Question: I'm trying to display map markers from a API to my MKMapView. I'm coding inside Xamarin Studio for iOS. I'm calling the function 'getAllMarkers();' that I've created.
Which looks like this:
'''
private void getAllMarkers()
{
var client = new RestClient("http://example.com/");
var request = new RestRequest(String.Format(""));
client.ExecuteAsync (request, response => {
JsonValue data = JsonValue.Parse(response.Content);
for (var i = 0; i < data.Count; i++){
var store = new BasicMapAnnotation (new CLLocationCoordinate2D(10.00, -1.00), "Shop name", "Extras);
map.AddAnnotation(store);
}
});
}
'''
This gives me the following error:

How can I add markers to the map from my function getAllMarkers()?
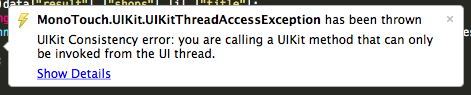
Answer: Use <URL>
'''
InvokeOnMainThread ( () => {
// manipulate UI controls
' map.AddAnnotation(store);'
});
'''